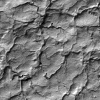
Atmospheric dust classification: not_dusty